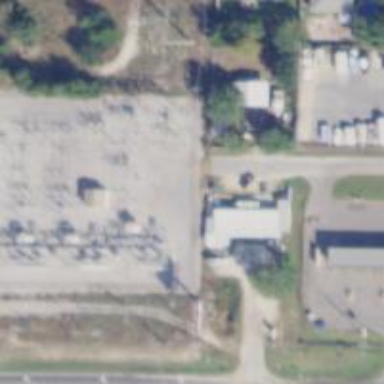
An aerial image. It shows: Outdoor distribution level power substation.